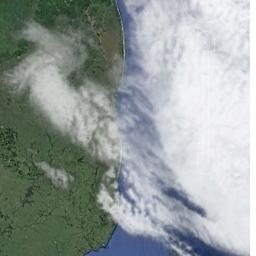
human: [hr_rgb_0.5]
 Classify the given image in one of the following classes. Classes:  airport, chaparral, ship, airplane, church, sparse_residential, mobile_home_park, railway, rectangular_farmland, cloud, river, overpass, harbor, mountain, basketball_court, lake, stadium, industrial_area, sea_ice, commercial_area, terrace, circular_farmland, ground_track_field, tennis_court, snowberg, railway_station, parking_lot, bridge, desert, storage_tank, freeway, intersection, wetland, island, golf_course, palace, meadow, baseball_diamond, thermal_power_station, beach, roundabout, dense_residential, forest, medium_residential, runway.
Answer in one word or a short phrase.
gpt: cloud